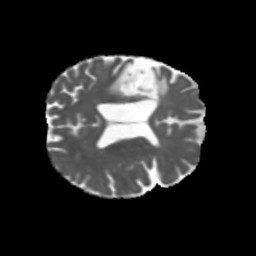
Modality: MD
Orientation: axial
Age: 64
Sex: female
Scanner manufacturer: siemens
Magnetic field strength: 3 T
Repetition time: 5.47 s
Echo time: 0.0854 s